Field crop: maize
Growth stage: 1
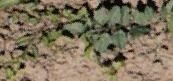
Species: convolvulus